Question: How can I address the h3 header within the code? I've tried using '#bandz .divider h3 {padding-right: 255px;}' but it hasn't been effective

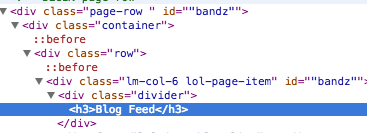
Answer: The reason '#bandz' doesn't work is because of the double quotation marks surrounding it; you're closing 'id' before you're assigning the value. <URL> demonstrates this.